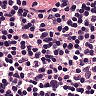
Metastatic tissue present: no